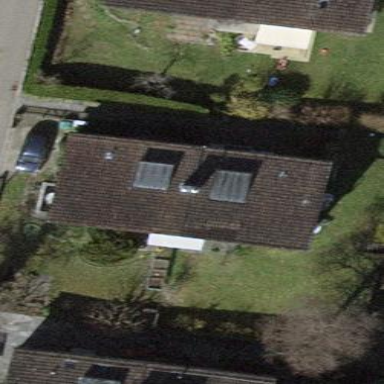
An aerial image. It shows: Semi-detached house.